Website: crate-barrel
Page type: delivery-shipping
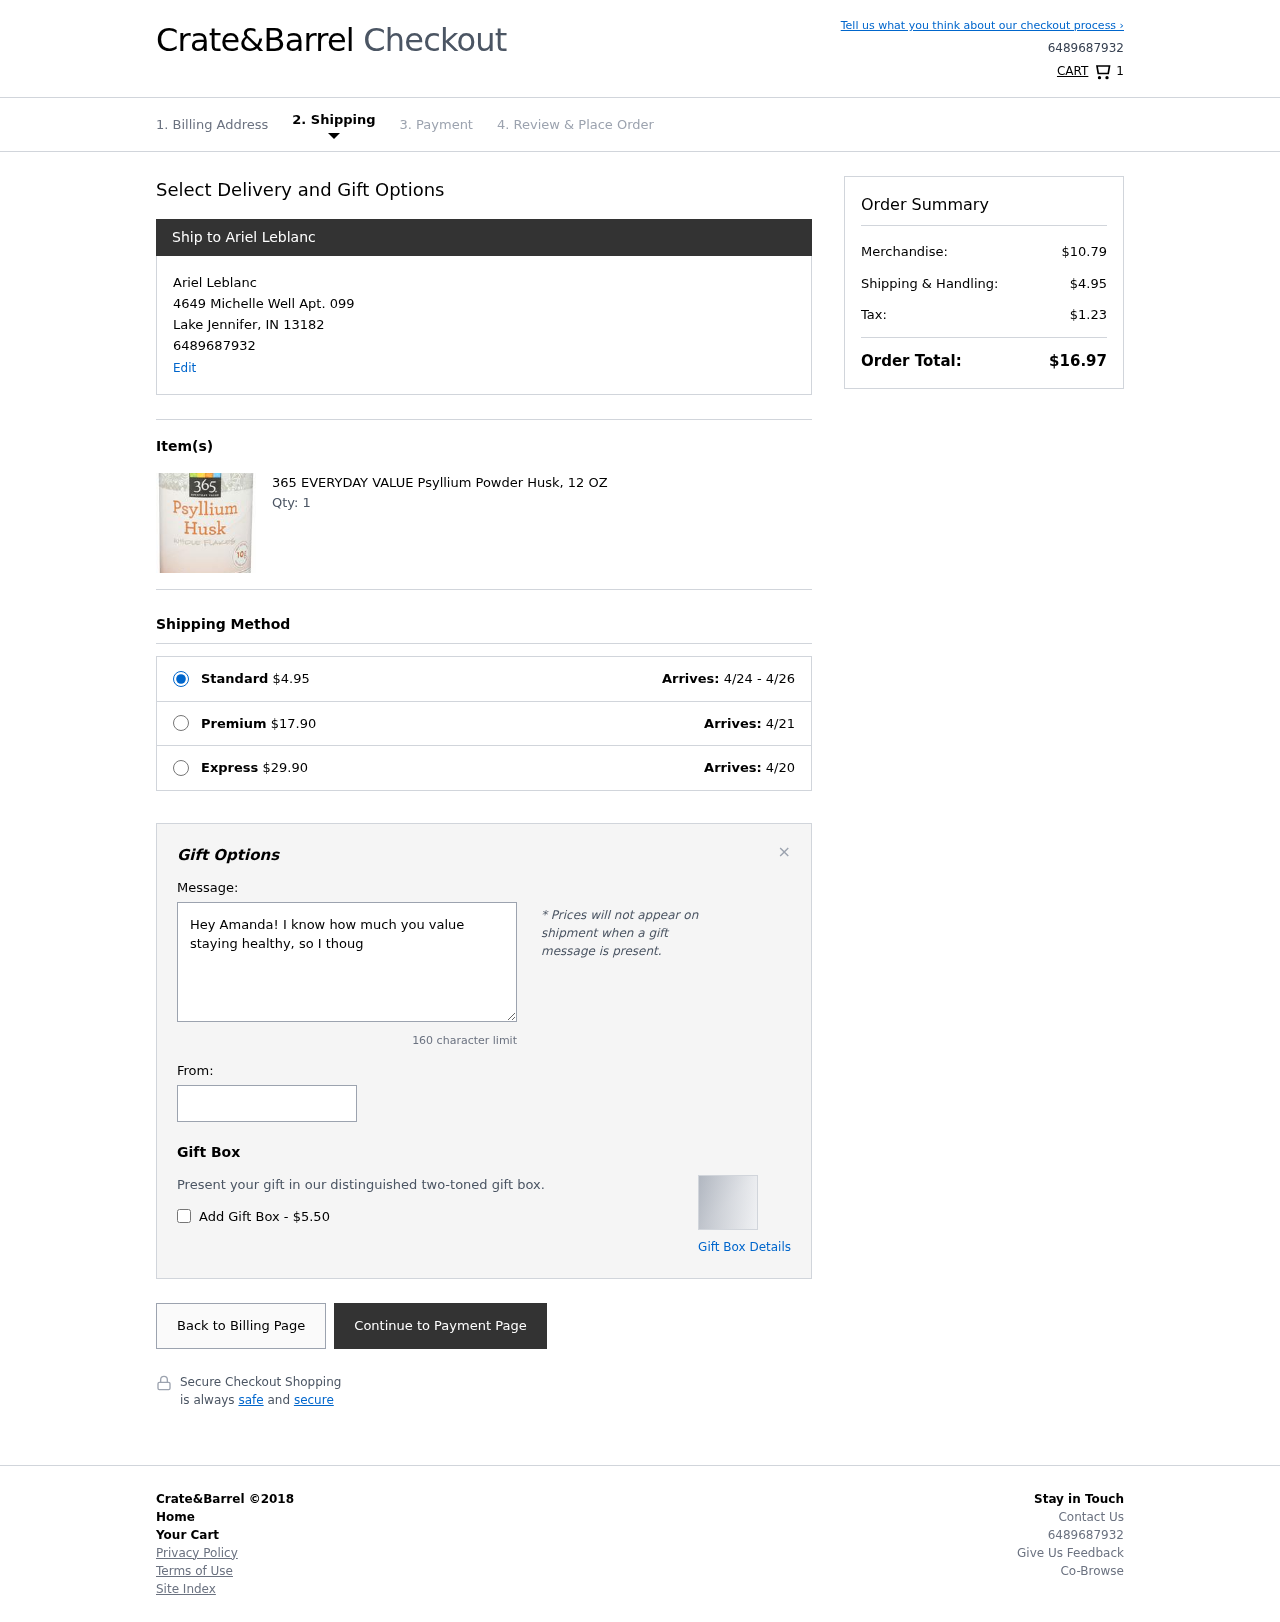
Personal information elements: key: PII_CITY
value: Lake Jennifer
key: PII_FULLNAME
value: Ariel Leblanc
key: PII_PHONE
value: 6489687932
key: PII_POSTCODE
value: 13182
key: PII_STATE_ABBR
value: IN
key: PII_STREET
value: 4649 Michelle Well Apt. 099
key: PII_FIRSTNAME
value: Ariel
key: PII_LASTNAME
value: Leblanc
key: PII_FULLNAME2
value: Ariel Leblanc
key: PII_FULLNAME3
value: Ariel Leblanc
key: PII_FIRSTNAME2
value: Ariel
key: PII_FIRSTNAME3
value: Ariel
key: PII_LASTNAME2
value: Leblanc
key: PII_LASTNAME3
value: Leblanc
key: PII_FIRSTNAME_DERIVED
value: Ariel
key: PII_LASTNAME_DERIVED
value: Leblanc
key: PII_FULLNAME_DERIVED
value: Ariel Leblanc
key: PII_NAME_FULL_DERIVED
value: Ariel Leblanc
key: PII_PHONE_LINE
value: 7932
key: PII_PHONE_SUFFIX
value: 7932
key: PII_PHONE2
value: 6489687932
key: PII_PHONE3
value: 6489687932
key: PII_PHONE_NUMERIC
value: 6489687932
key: PII_PHONE_LINE_NUMERIC
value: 7932
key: PII_PHONE_SUFFIX_NUMERIC
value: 7932
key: PII_PHONE2_NUMERIC
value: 6489687932
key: PII_PHONE3_NUMERIC
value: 6489687932
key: PII_PHONE_DIGITS
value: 6489687932
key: PII_PHONE_LAST4
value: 7932
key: PII_GIFT_MESSAGE
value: Hey Amanda! I know how much you value staying healthy, so I thought you’d appreciate this little boost for your routine. Can’t wait to hear how you enjoy it!
Product elements: key: PRODUCT1_NAME
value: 365 EVERYDAY VALUE Psyllium Powder Husk, 12 OZ
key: PRODUCT1_QUANTITY
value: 1
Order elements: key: ORDER_NUM_ITEMS
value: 1
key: ORDER_SHIPPING_COST
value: $4.95
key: ORDER_DELIVERY_DATE
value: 4/24 - 4/26
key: PREMIUM_SHIPPING_COST
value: $17.90
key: PREMIUM_DELIVERY_DATE
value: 4/21
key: EXPRESS_SHIPPING_COST
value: $29.90
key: EXPRESS_DELIVERY_DATE
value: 4/20
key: ORDER_SUBTOTAL
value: $10.79
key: ORDER_SHIPPING_COST2
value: $4.95
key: ORDER_TAX
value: $1.23
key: ORDER_TOTAL
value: $16.97